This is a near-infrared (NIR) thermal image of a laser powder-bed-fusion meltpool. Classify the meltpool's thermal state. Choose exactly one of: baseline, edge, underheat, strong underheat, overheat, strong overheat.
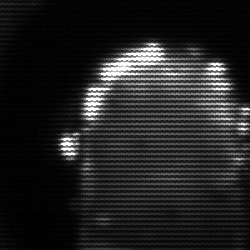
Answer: baseline